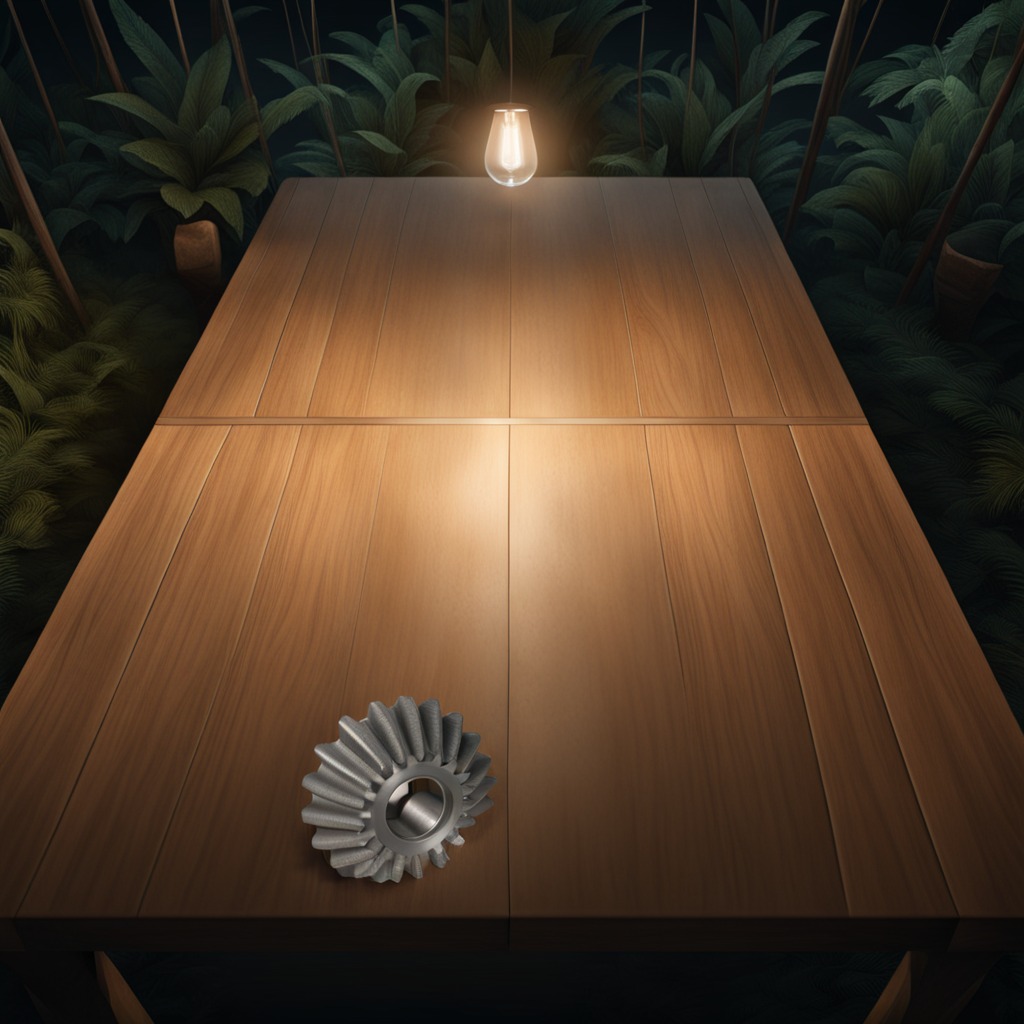
A steel gear with teeth is lying on a wooden table inside a jungle field workshop tent at night.